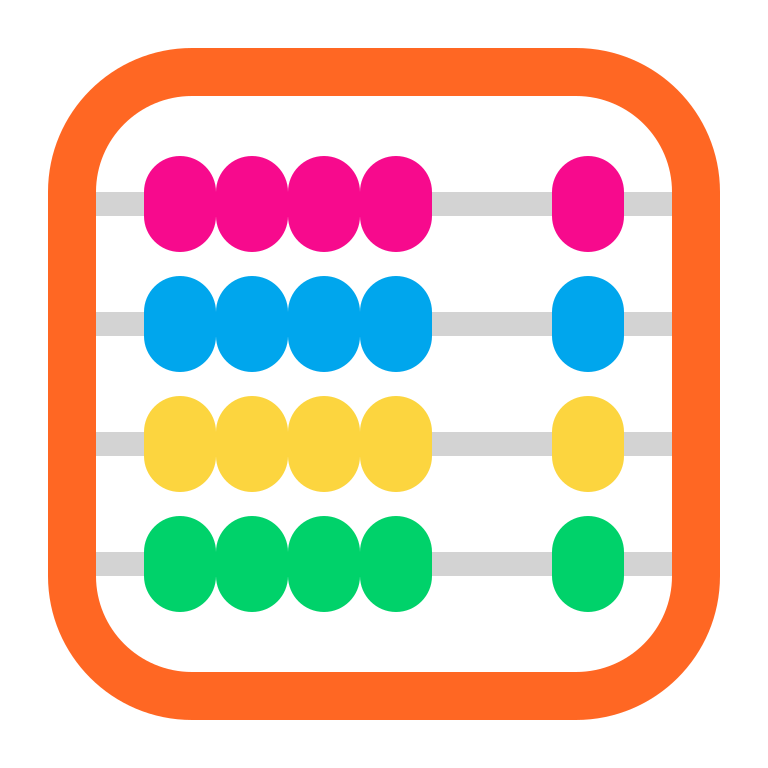
abacus flat